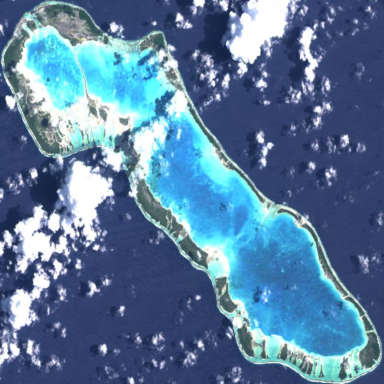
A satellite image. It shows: Maritime atoll boundary adorned with natural beauty. The place is atoll.